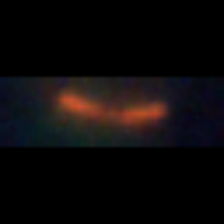
Taxon: Pennate
Group: Diatoms